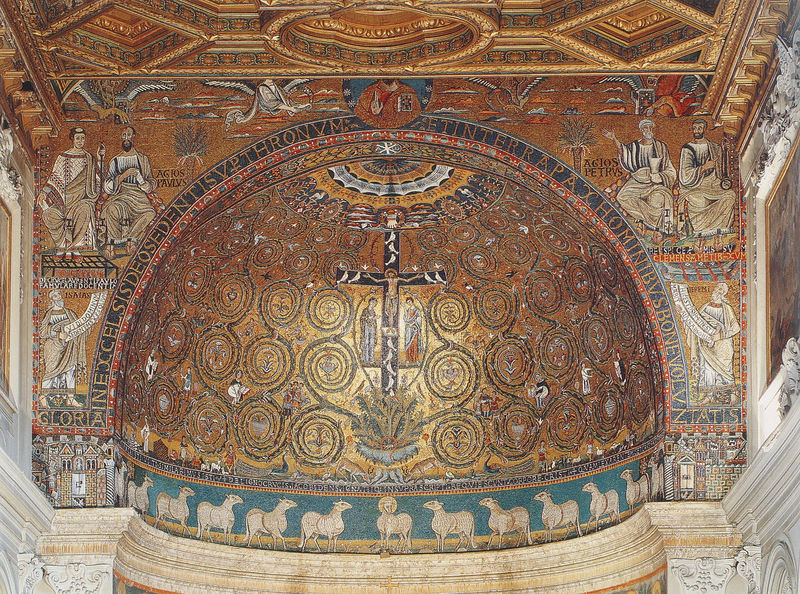
Titel: San Clemente in Rom
Standort: Rom, S. Clemente (EU - I - Latium)
Schlagwörter: blau, flügel, hand, weiß, grün, menschen, säule, gebäude, rot, tiere, muster, vögel, kirche, gold, decke, innen, kreis, rund, engel, schrift, herde, kuppel, inschrift, ornamente, stuck, palme, abbild, lamm, antike, buch, kreuz, tauben, wirbel, mosaik, altar, halbkreis, halbrund, raute, sims, christus, jesus, kreuzigung, christlich, apsis, palmen, fresko, jünger, schafe, schaafe, petrus, kasette, kassette, latein, decken, gekreuzigter, apostel, glorie, passion, byzanz, lamm gottes, deckenfresko, byzantinisch, orthodox, paulus, deke